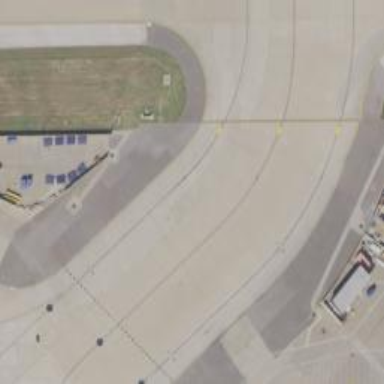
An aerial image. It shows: View of taxiway at the airport.